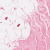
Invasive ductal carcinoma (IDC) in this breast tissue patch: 0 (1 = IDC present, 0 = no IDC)